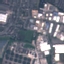
Land use / land cover: Industrial